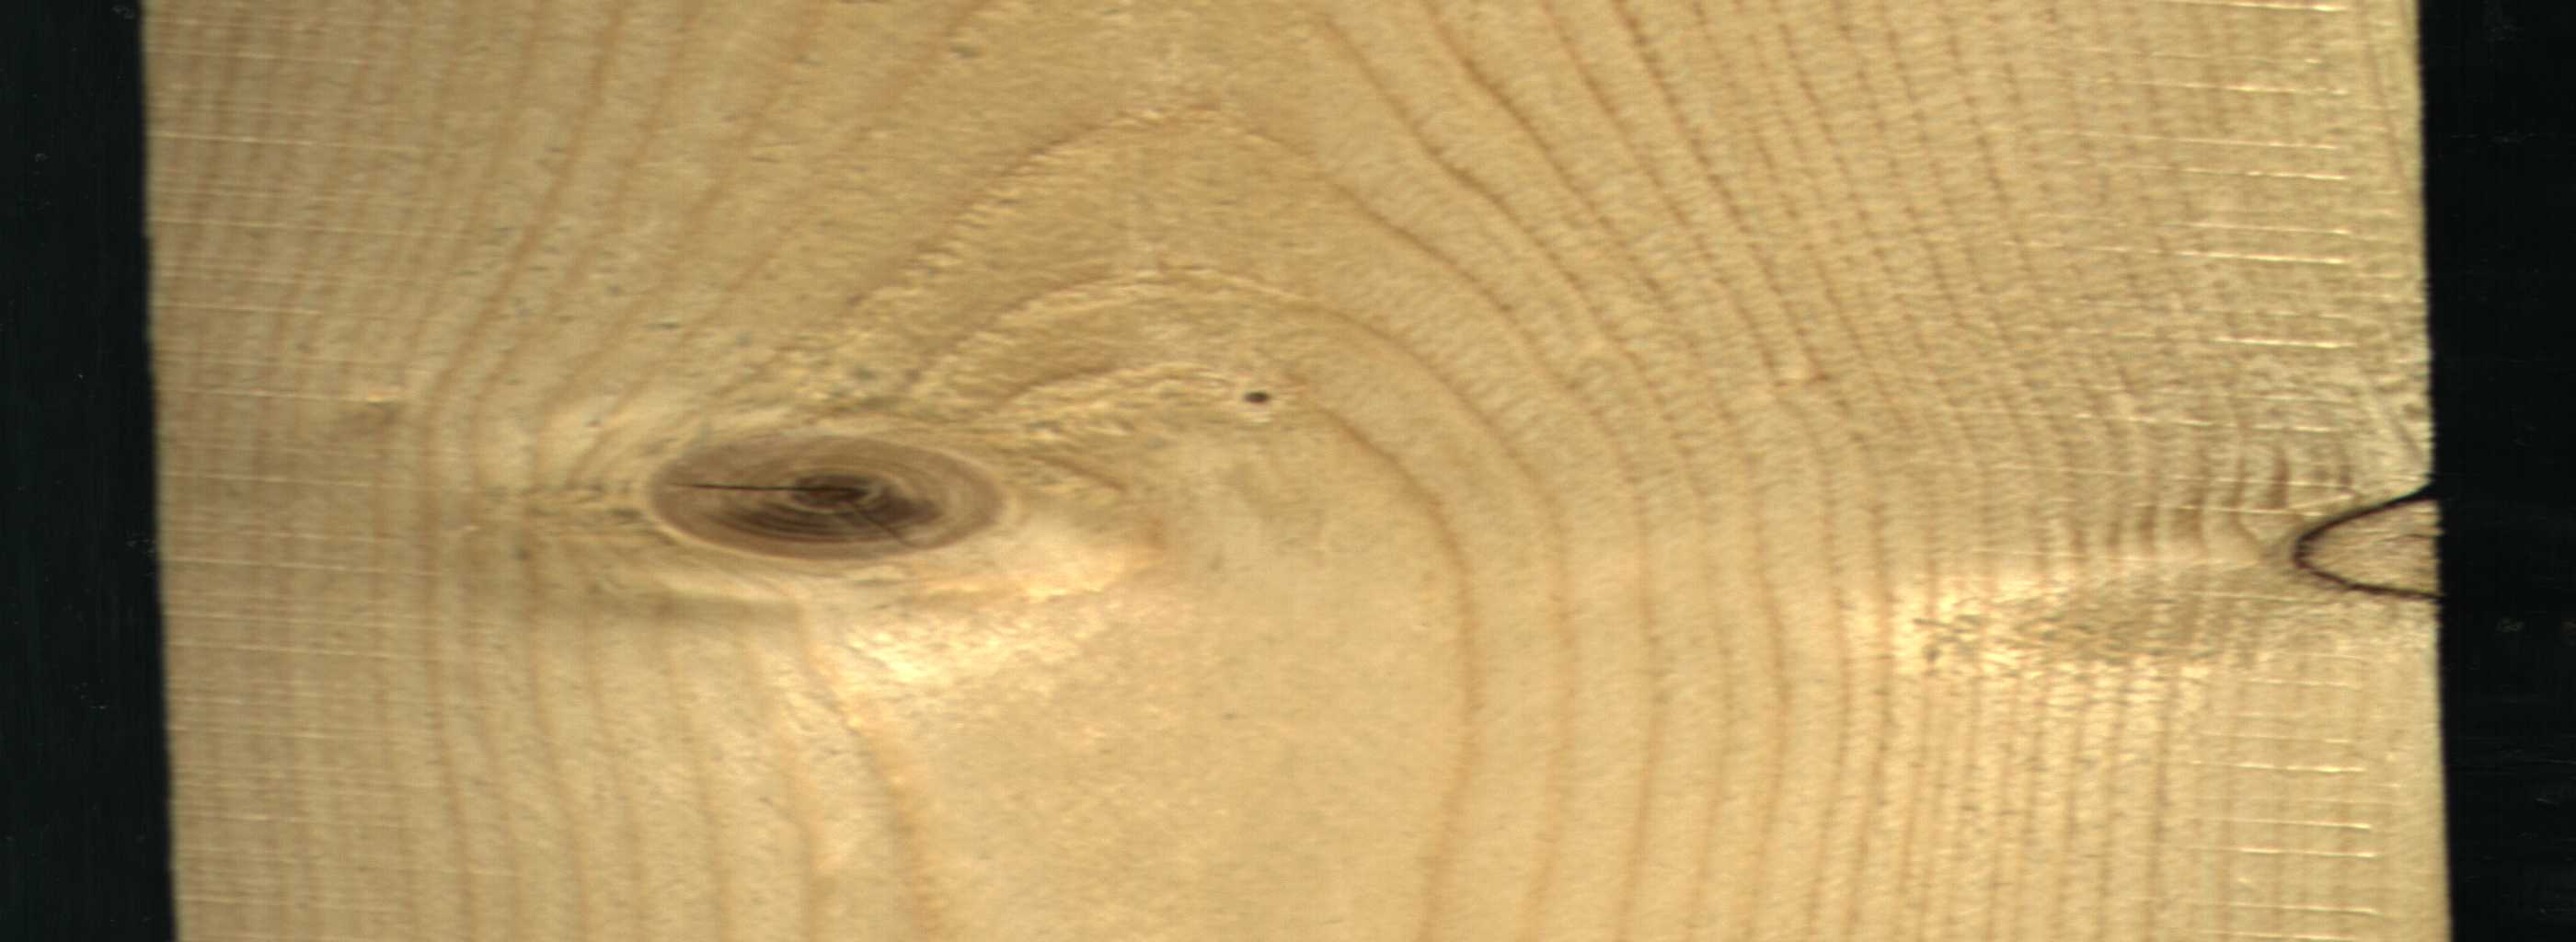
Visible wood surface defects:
knot_with_crack
knot_with_crack
Live_Knot